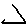
Label: triangle